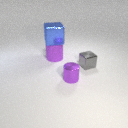
small purple metal cylinder to the left of small gray metal cube